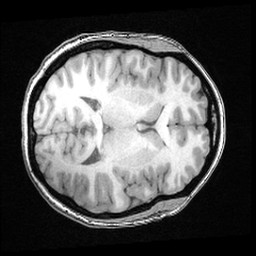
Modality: T1w
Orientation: axial
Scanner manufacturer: ge
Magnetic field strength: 3 T
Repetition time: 0.008572 s
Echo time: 0.003384 s